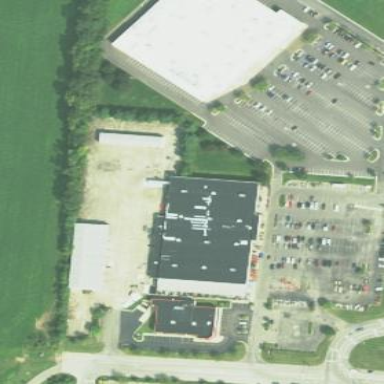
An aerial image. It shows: Retail building that serves as country store.